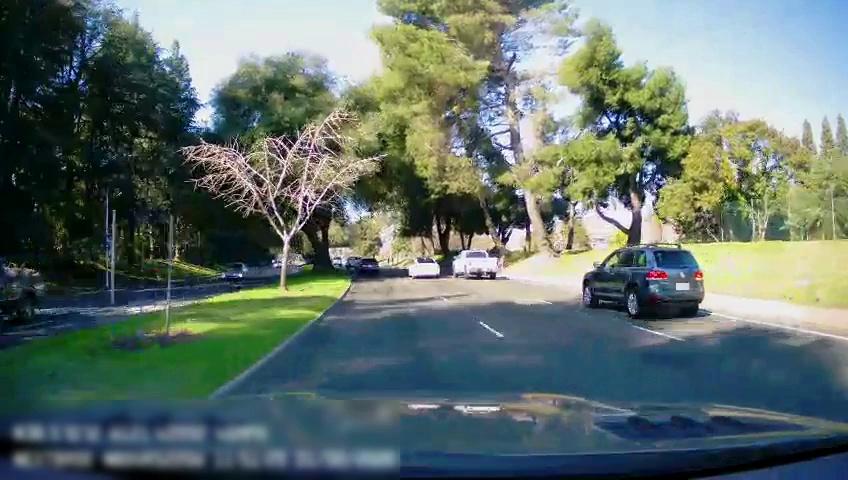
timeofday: Day
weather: Sunny
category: Drivable Space
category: Drivable Space
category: Vehicles | SUV
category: Vehicles | Car
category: Vehicles | Car
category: Vehicles | Car
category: Vehicles | Car
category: Vehicles | Truck
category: Vehicles | Car
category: Vehicles | SUV
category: Vehicles | Truck
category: Lanes | Current Lane
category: Lanes | Alternate Lane
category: Lanes | Alternate Lane